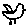
Label: bird